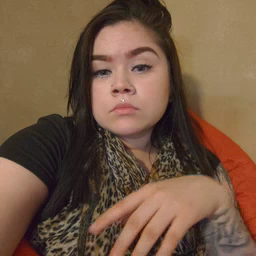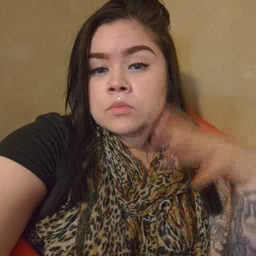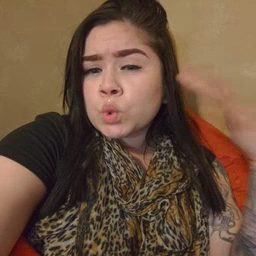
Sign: noisy